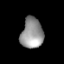
Tissue: lung
Cell type: Epithelial cells
Senescence score: 0.2096
Nuclear area (px): 660
Mean DAPI intensity: 149.956